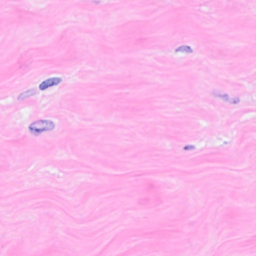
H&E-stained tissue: Breast